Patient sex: M
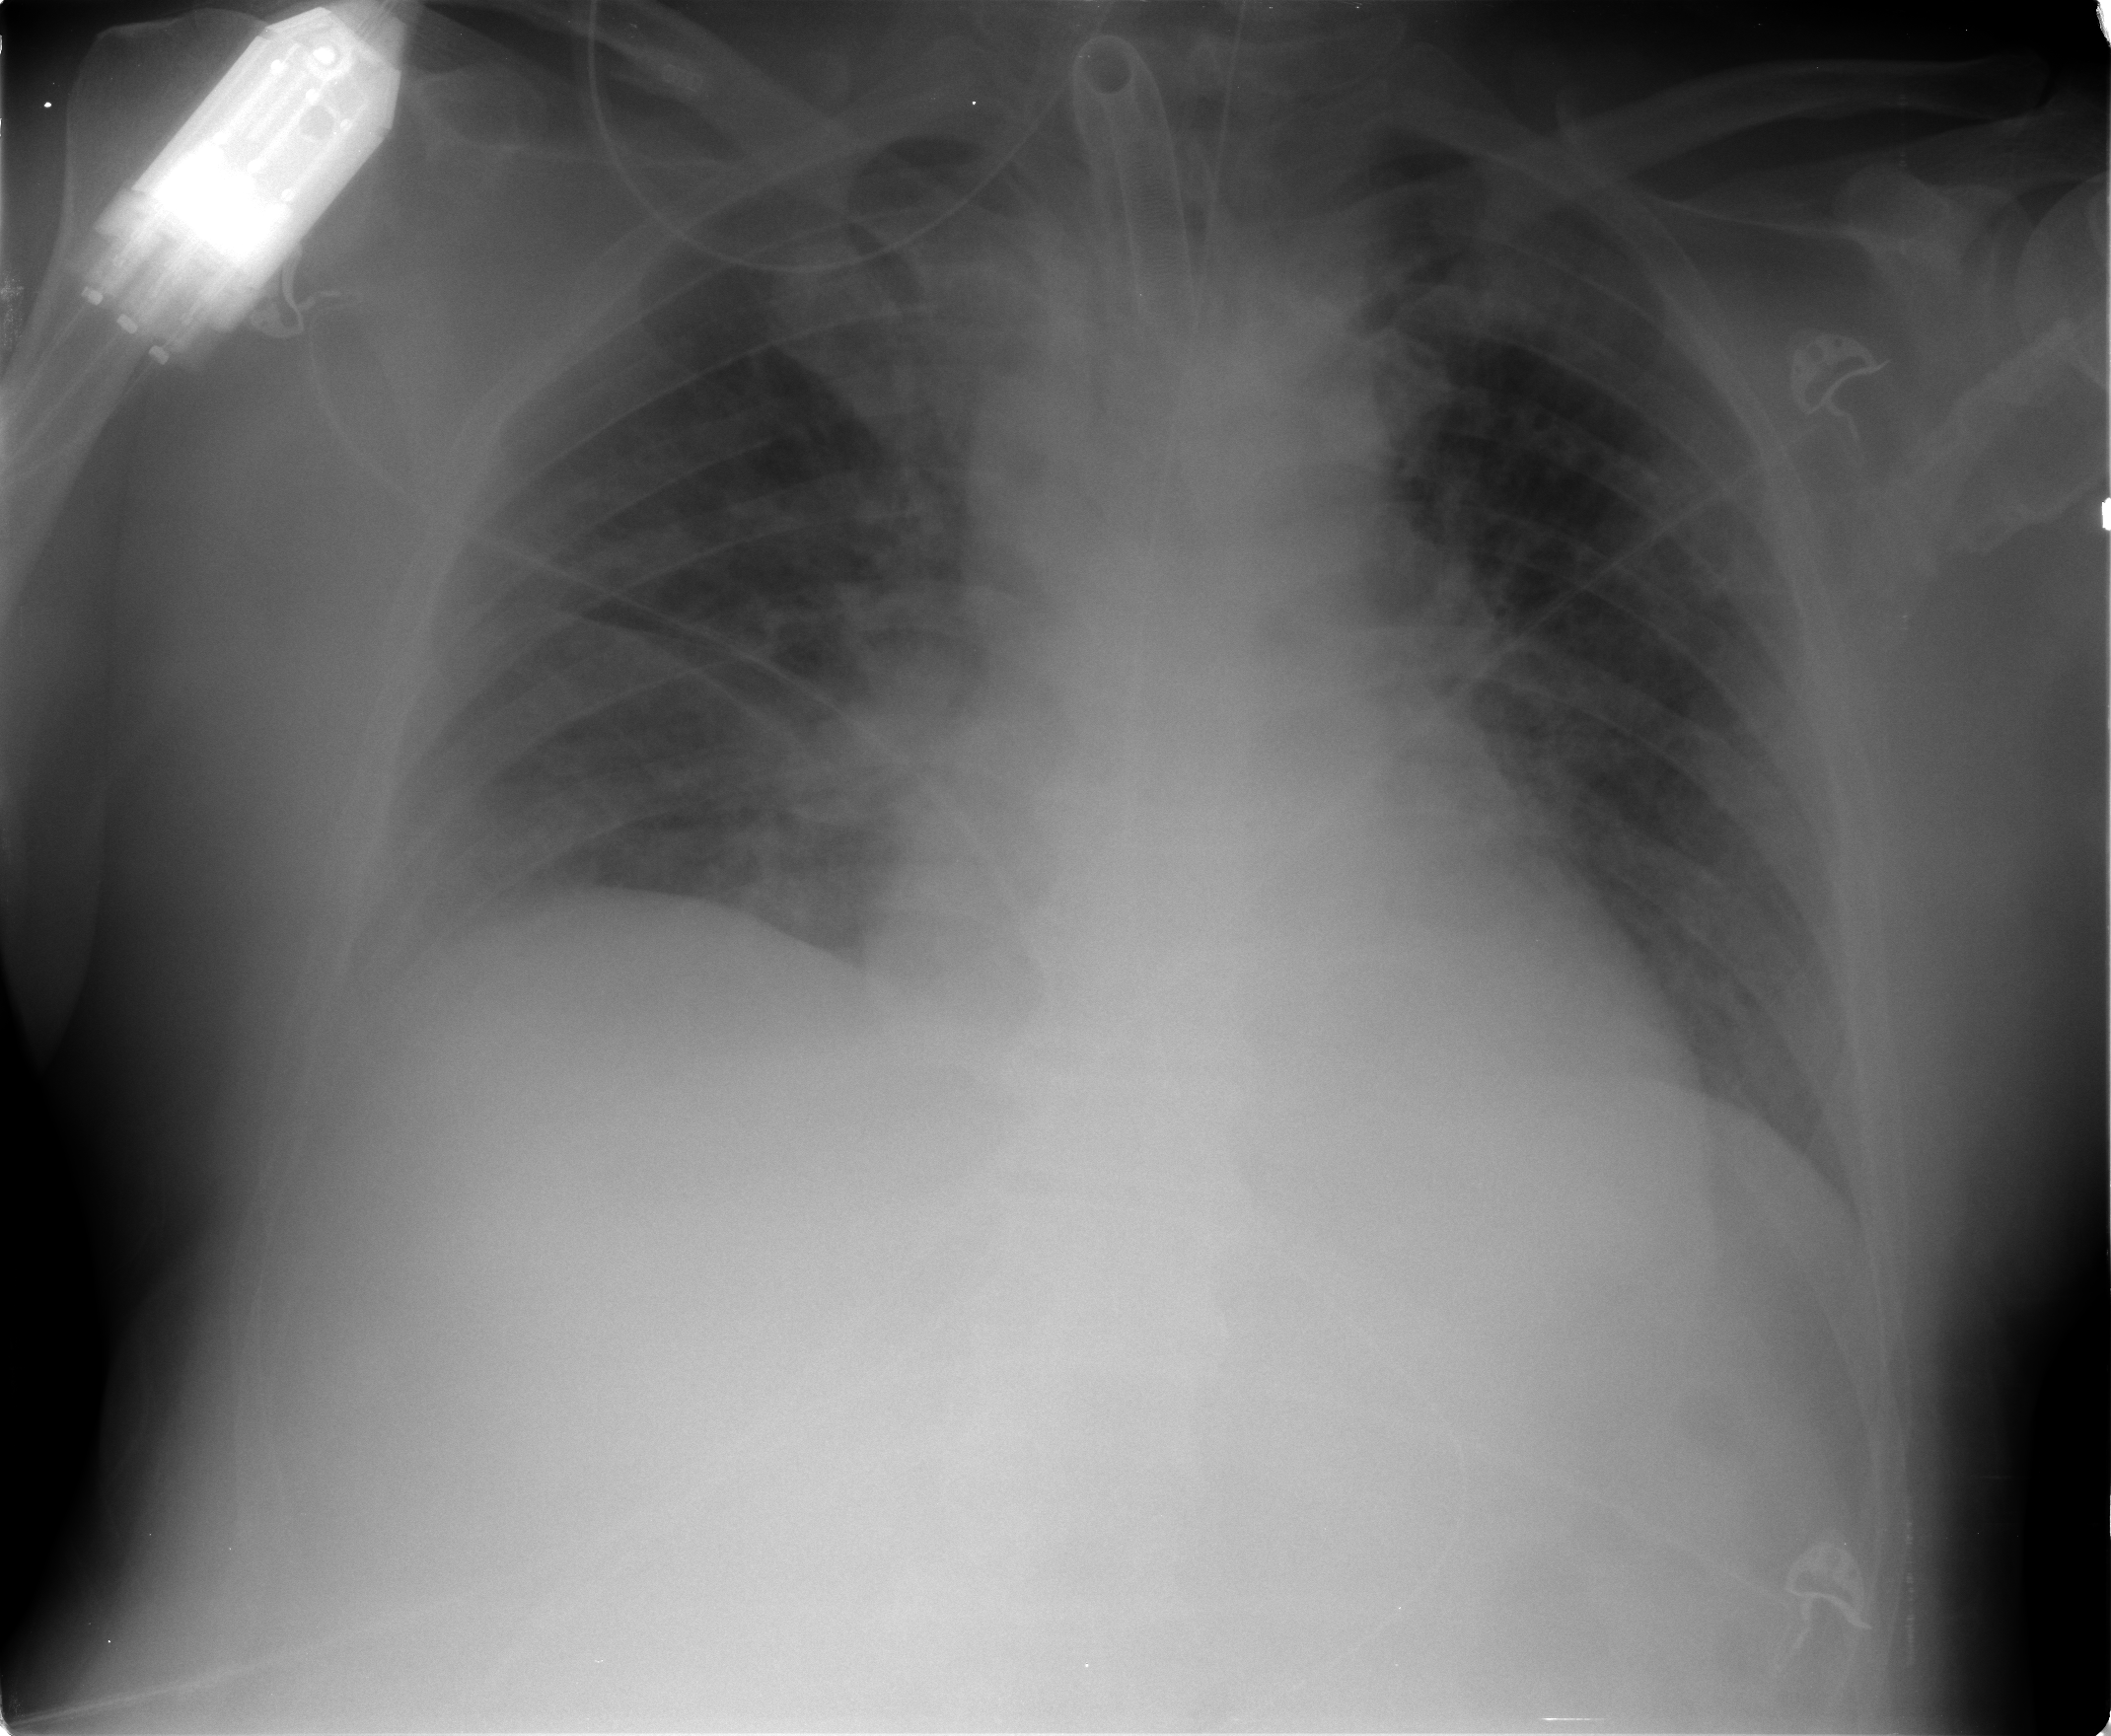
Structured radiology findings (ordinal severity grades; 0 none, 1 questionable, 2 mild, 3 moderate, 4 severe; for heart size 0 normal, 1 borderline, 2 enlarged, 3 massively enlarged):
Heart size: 2
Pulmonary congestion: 2
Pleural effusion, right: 1
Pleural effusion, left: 0
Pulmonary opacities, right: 3
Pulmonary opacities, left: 1
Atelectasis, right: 0
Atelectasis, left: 0